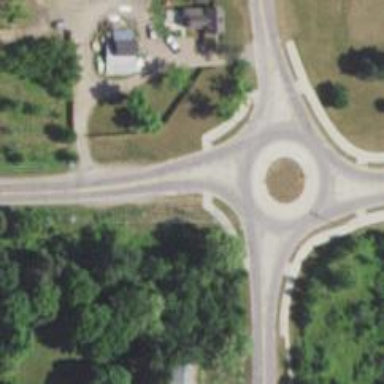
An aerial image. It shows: Marked crossing on the road.